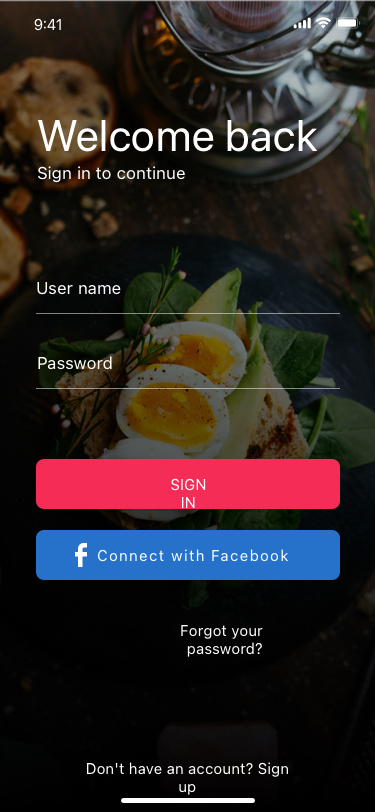
Text in this UI design:
Forgot your password?
Don't have an account? Sign up
User name
Password
Sign In
Connect with Facebook
Welcome back
Sign in to continue